Aerial crown-view tile of a tropical tree (Barro Colorado Island, Panama), acquired 20250512:
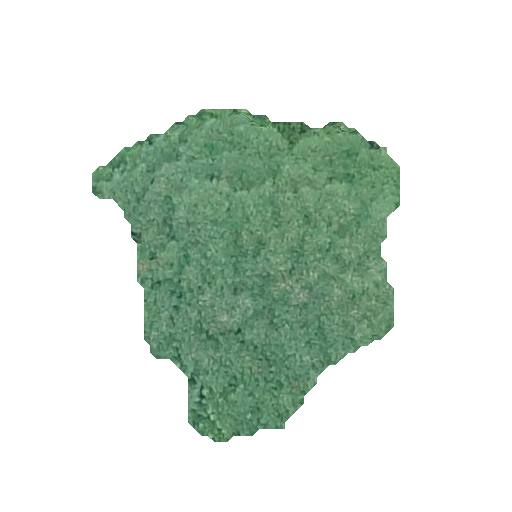
Species: Jacaranda copaia
GBIF accepted scientific name: Jacaranda copaia
Crown area: 100.577 m²